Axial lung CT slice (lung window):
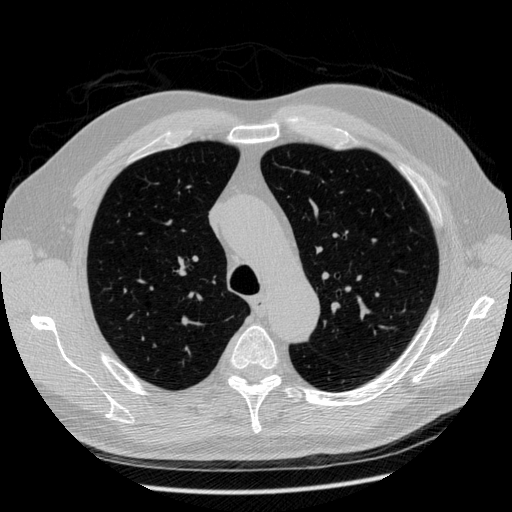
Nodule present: no